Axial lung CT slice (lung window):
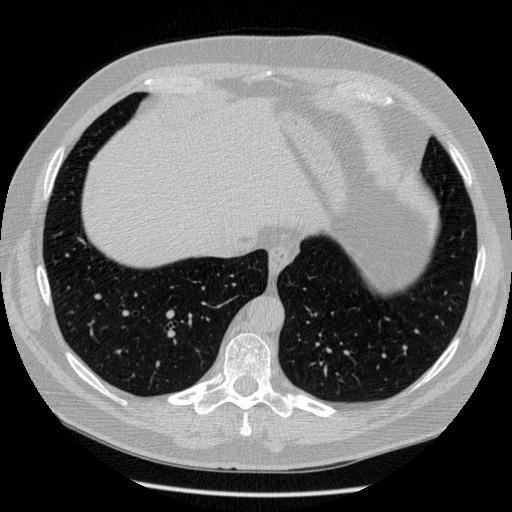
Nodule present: no